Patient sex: M
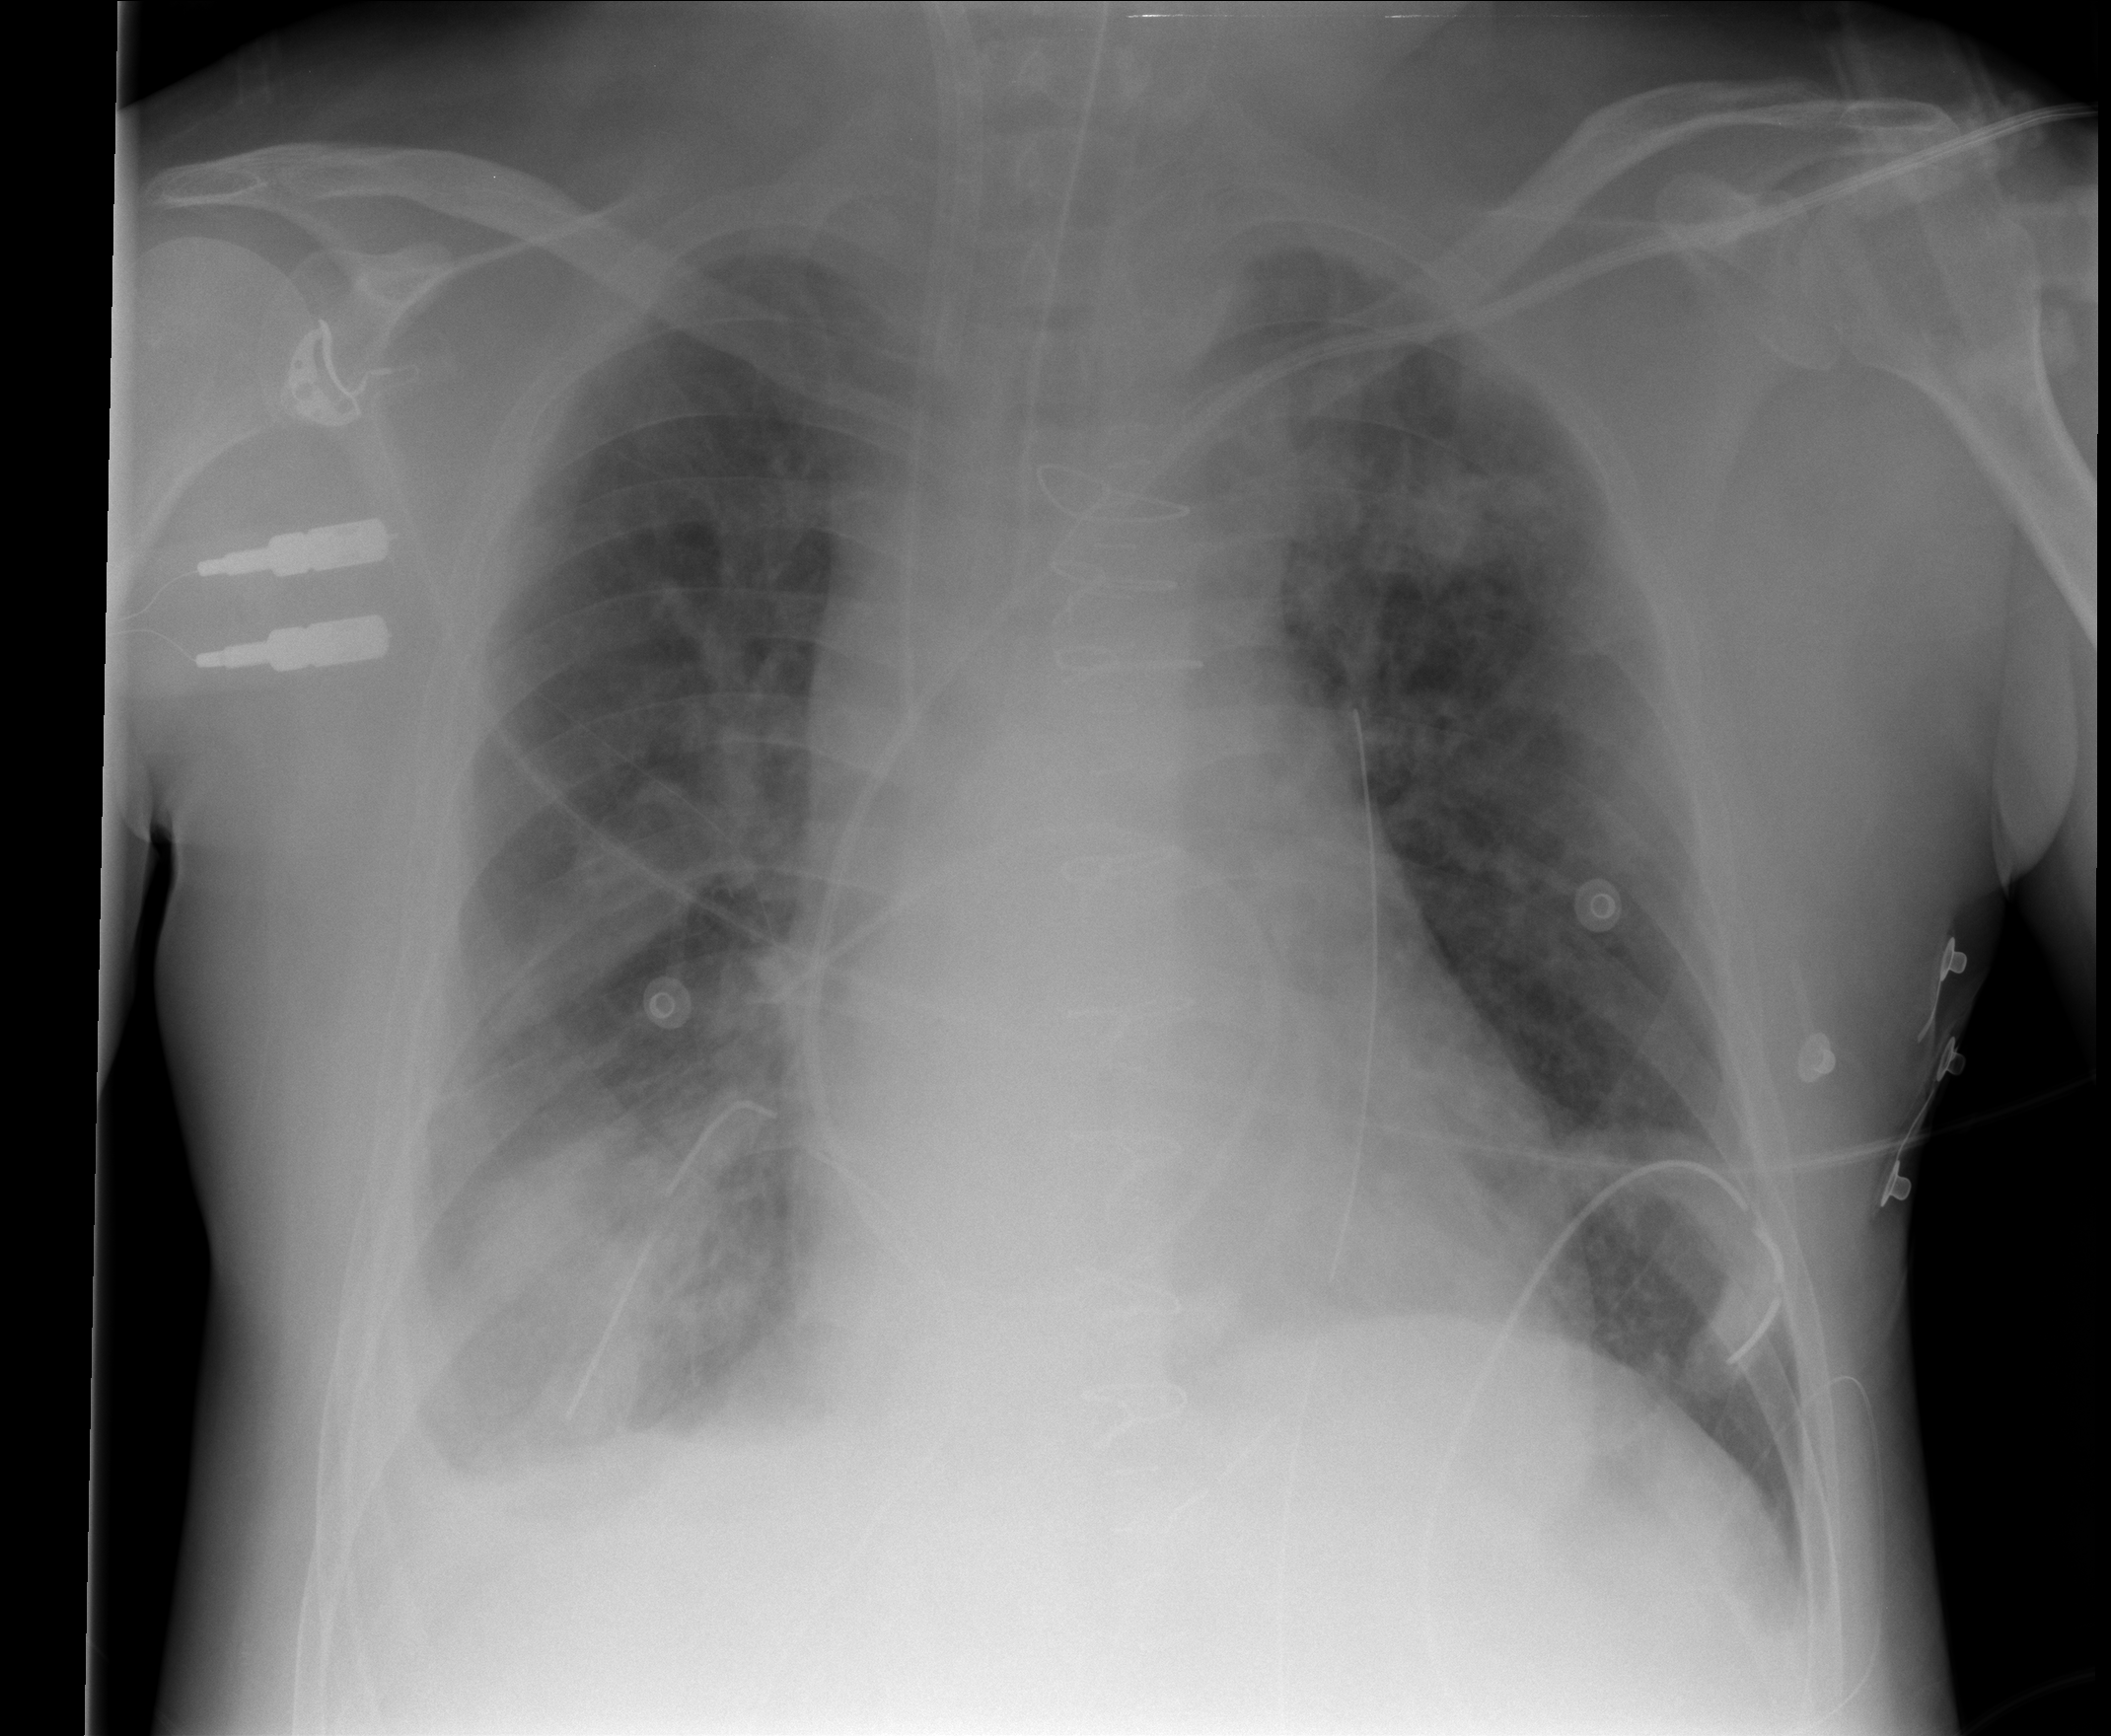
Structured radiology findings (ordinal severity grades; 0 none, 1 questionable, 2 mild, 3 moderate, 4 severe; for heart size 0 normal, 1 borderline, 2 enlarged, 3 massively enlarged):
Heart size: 0
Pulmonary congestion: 0
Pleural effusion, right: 2
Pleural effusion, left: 0
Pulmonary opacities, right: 2
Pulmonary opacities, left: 2
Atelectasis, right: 2
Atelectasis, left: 0